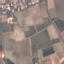
Land use / land cover: PermanentCrop